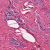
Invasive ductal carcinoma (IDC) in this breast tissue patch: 0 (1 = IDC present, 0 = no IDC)